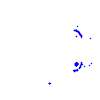
Particle: proton